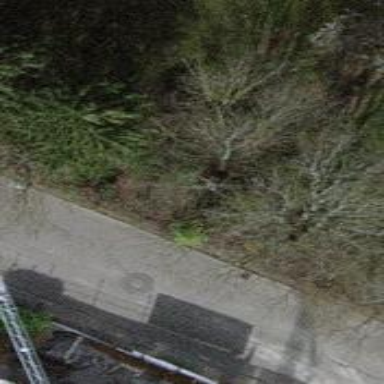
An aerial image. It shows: Evergreen needle-leaved tree.